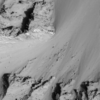
Label: not_dusty